Question: I want to capture the screen by rendering scene into the RenderTexture, i've tried to do this in <URL>:

'''
@Override
public Engine onCreateEngine(EngineOptions pEngineOptions) {
return new Engine(pEngineOptions) {
private boolean mRenderTextureInitialized;
private RenderTexture mRenderTextures ;
private Sprite mRenderTextureSprites ;
@Override
public void onDrawFrame(final GLState pGLState) throws InterruptedException {
final boolean firstFrame = !this.mRenderTextureInitialized;
if(firstFrame) {
this.initRenderTextures(pGLState);
this.mRenderTextureInitialized = true;
}
final int surfaceWidth = WIDTH*2;
final int surfaceHeight = HEIGHT;
this.mRenderTextures.begin(pGLState, false, true);
{
/* Draw current frame. */
super.onDrawFrame(pGLState);
/* Draw previous frame with reduced alpha. */
}
this.mRenderTextures.end(pGLState);
{
pGLState.pushProjectionGLMatrix();
pGLState.orthoProjectionGLMatrixf(0, surfaceWidth, 0, surfaceHeight, -1, 1);
{
this.mRenderTextureSprites.setAlpha(1);
this.mRenderTextureSprites.onDraw(pGLState, this.mCamera);
}
pGLState.popProjectionGLMatrix();
}
if (needToSave)
{
needToSave = false;
FSHelper.saveBitmapToFile(this.mRenderTextures.getBitmap(pGLState), SAVED_PATH+"/test.png");
}
/* Flip RenderTextures. */
}
private void initRenderTextures(final GLState pGLState) {
final int surfaceWidth = WIDTH*2;
final int surfaceHeight = HEIGHT;
final VertexBufferObjectManager vertexBufferObjectManager = mEngine.getVertexBufferObjectManager();
this.mRenderTextures = new RenderTexture(mEngine.getTextureManager(), surfaceWidth, surfaceHeight);
this.mRenderTextures.init(pGLState);
final ITextureRegion renderTextureATextureRegion = TextureRegionFactory.extractFromTexture(this.mRenderTextures);
this.mRenderTextureSprites = new Sprite(0, 0, renderTextureATextureRegion, vertexBufferObjectManager);
}
};
}
'''
PS. this cross with red background is a sprite on my scene.
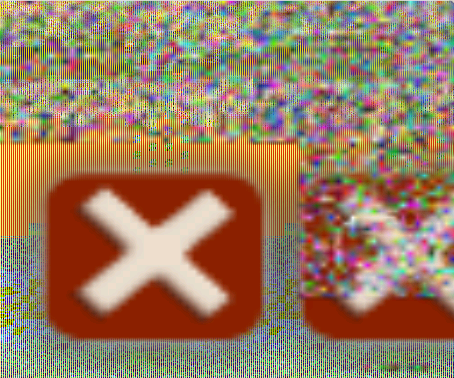
Answer: I found the answer !
Textures are loaded dynamicly and on the first frame i haven't load textures at all, because i have a choose dialog there and create all textures after it. I need to call initRenderTextures each time when textures are changed.